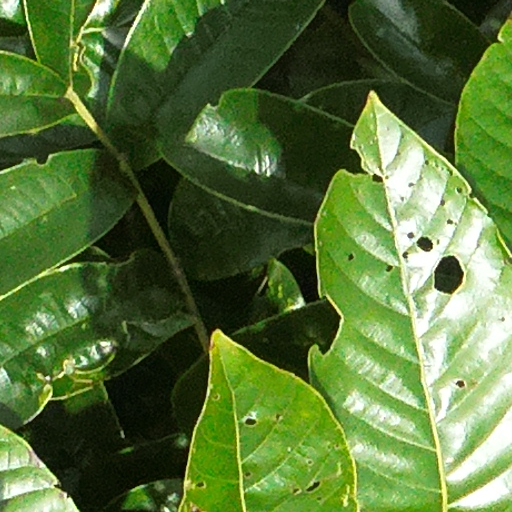
Species: Zanthoxylum ekmanii
GBIF accepted scientific name: Zanthoxylum ekmanii
Crown area (m\u00b2): 116.898